Interaction volume radius: 5 \u00c5
Interaction volume height: 10 \u00c5
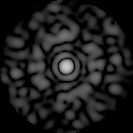
Disorder parameter: 0.8167